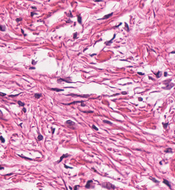
Tumor epithelial tissue: no
Tumor-associated stroma tissue: yes
Normal tissue: no